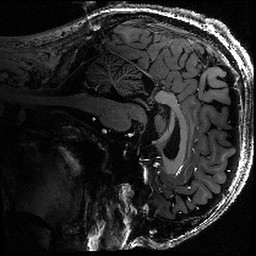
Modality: T1w
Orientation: sagittal
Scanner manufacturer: siemens
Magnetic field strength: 6.98 T
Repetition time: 2.74 s
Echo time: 0.00324 s